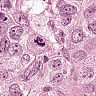
Metastatic tissue present: yes